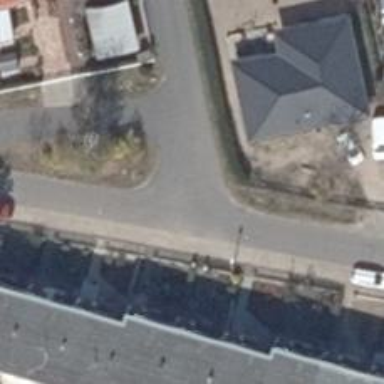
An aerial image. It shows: Asphalt road in residential area.